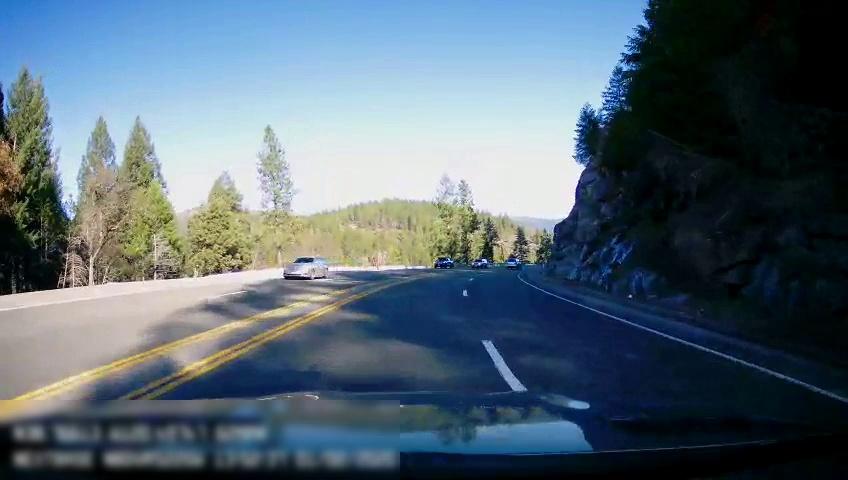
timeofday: Day
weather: Sunny
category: Drivable Space
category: Vehicles | Truck
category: Vehicles | SUV
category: Vehicles | Car
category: Vehicles | SUV
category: Lanes | Current Lane
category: Lanes | Alternate Lane
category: Lanes | Current Lane
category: Lanes | Alternate Lane
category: Lanes | Opposite Lane
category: Lanes | Opposite Lane
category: Lanes | Opposite Lane
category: Lanes | Opposite Lane